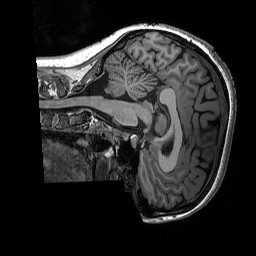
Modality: T1w
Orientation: sagittal
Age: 32
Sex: female
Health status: healthy
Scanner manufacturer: siemens
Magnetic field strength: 3 T
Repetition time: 2.3 s
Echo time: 0.00298 s